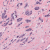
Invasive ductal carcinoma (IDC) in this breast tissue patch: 1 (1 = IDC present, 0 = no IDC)